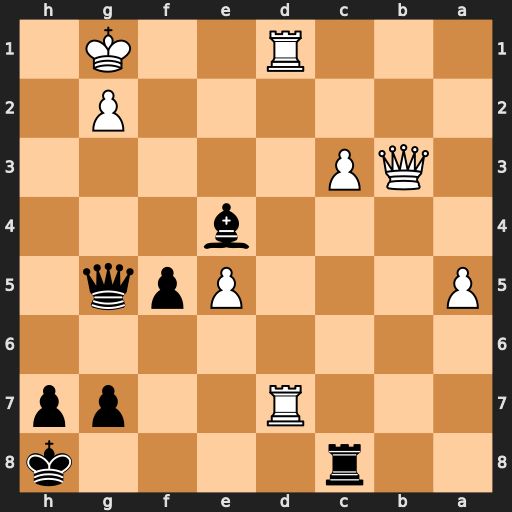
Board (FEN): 2r4k/3R2pp/8/P3Ppq1/4b3/1QP5/6P1/3R2K1
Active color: b
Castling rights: -
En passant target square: -
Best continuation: Qxg2#